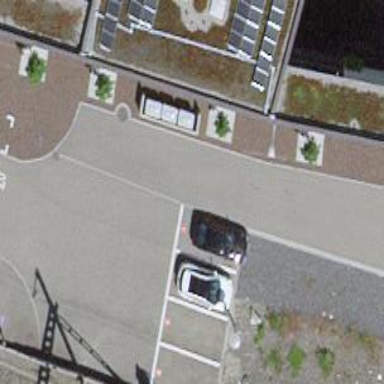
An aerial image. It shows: Parking available on the street side.